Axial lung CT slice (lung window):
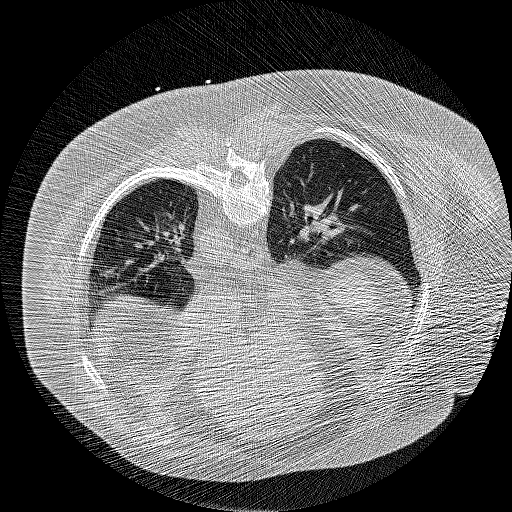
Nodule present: no